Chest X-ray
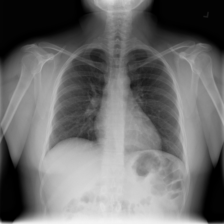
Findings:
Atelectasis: negative
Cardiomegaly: negative
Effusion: negative
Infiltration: negative
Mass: negative
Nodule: negative
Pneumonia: negative
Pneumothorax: negative
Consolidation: negative
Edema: negative
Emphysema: negative
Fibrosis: negative
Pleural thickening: negative
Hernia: negative